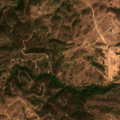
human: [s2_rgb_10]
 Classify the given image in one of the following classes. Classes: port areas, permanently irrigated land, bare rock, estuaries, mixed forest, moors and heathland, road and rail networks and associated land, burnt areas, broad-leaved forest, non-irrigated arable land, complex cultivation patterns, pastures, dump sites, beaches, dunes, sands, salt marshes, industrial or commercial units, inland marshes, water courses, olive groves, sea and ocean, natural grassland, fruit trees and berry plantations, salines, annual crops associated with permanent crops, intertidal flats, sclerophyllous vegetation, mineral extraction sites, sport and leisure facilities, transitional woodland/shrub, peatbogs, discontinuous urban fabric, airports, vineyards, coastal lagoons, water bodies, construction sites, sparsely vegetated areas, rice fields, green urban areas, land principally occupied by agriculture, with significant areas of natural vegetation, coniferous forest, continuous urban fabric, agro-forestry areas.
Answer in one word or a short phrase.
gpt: pastures, agro-forestry areas, broad-leaved forest, transitional woodland/shrub